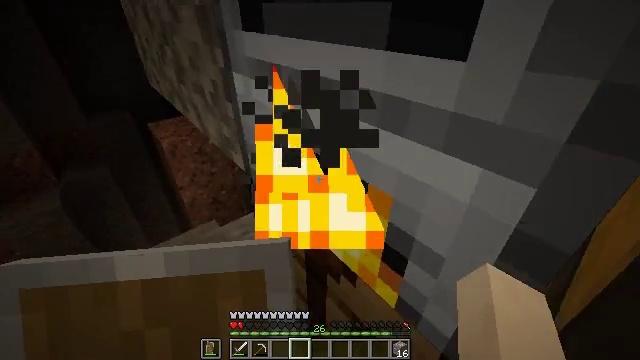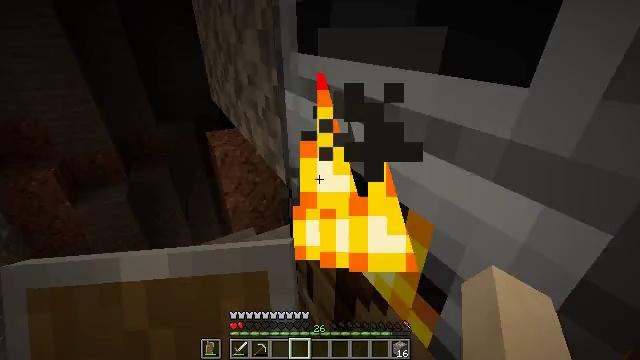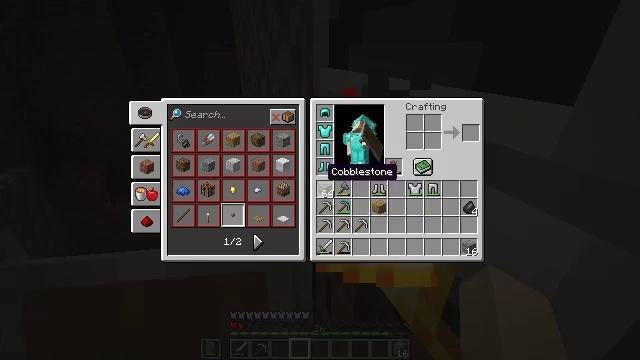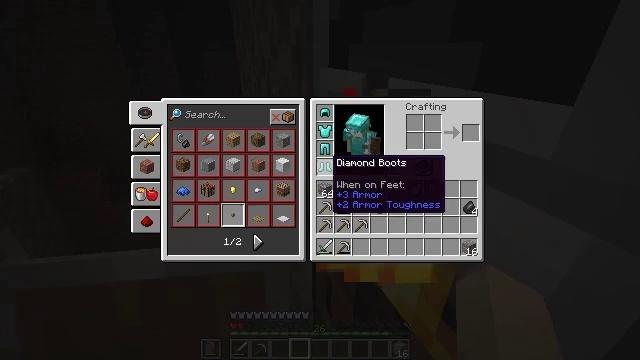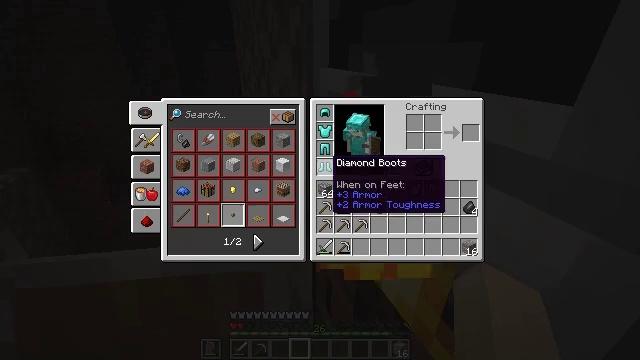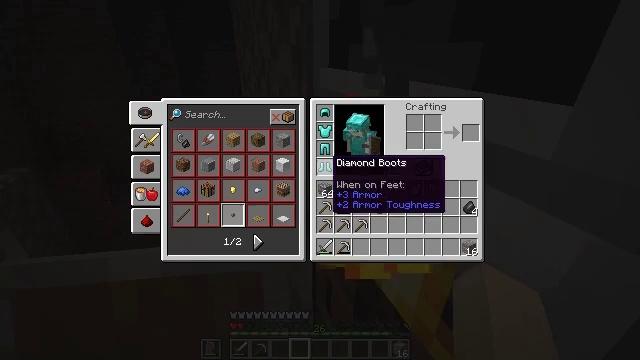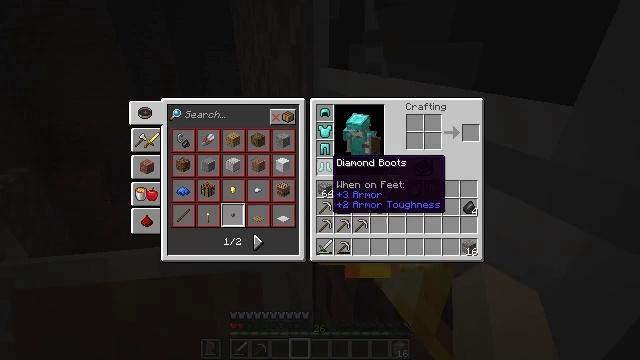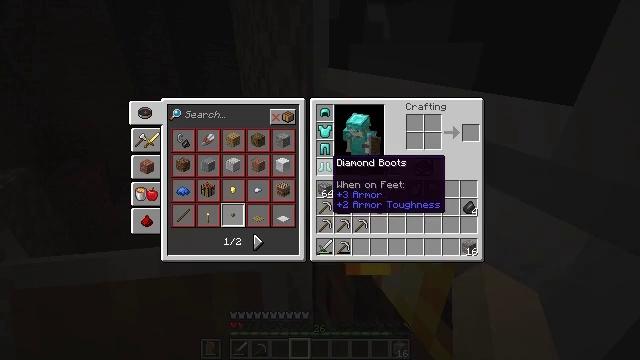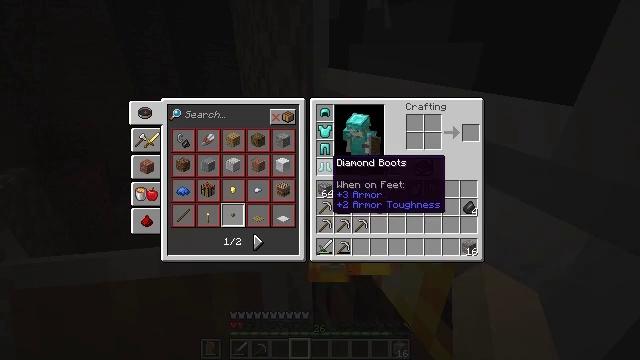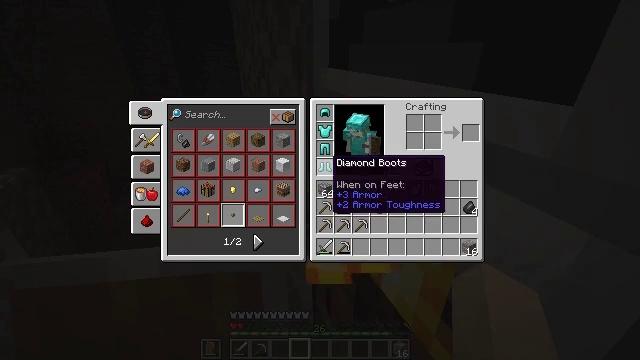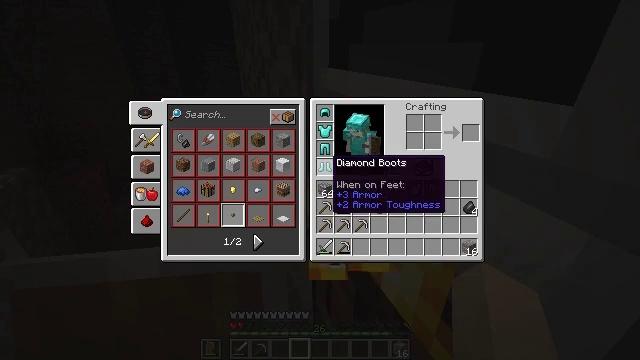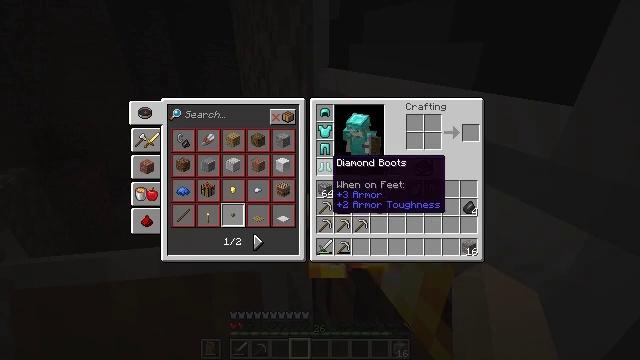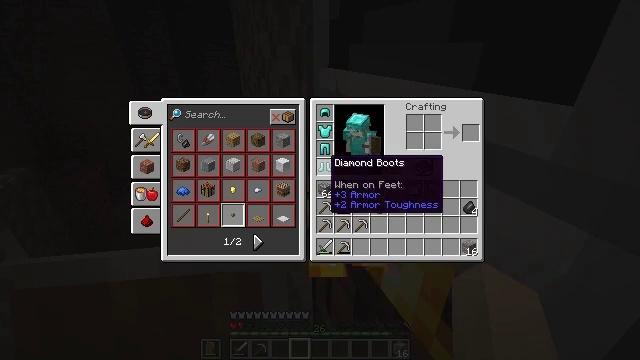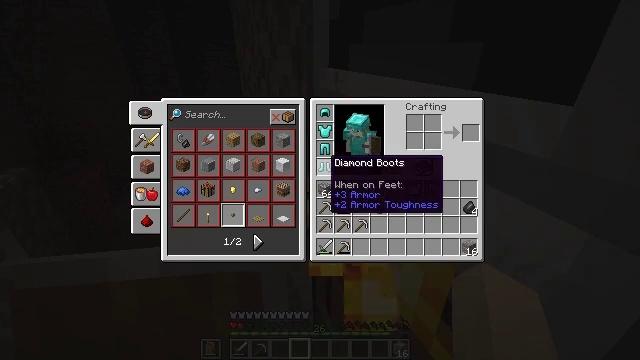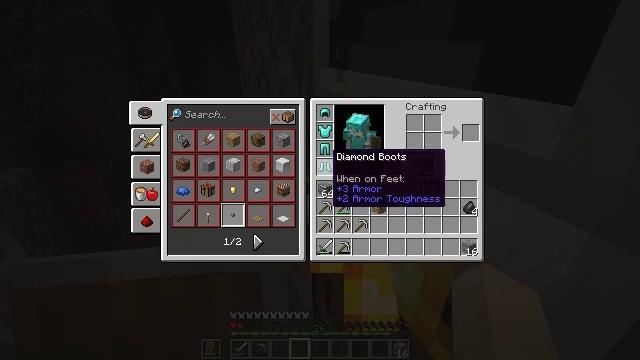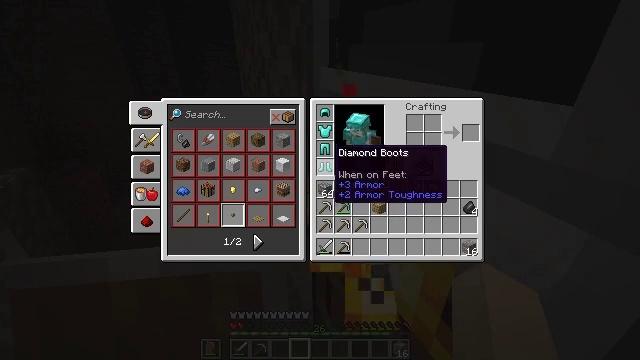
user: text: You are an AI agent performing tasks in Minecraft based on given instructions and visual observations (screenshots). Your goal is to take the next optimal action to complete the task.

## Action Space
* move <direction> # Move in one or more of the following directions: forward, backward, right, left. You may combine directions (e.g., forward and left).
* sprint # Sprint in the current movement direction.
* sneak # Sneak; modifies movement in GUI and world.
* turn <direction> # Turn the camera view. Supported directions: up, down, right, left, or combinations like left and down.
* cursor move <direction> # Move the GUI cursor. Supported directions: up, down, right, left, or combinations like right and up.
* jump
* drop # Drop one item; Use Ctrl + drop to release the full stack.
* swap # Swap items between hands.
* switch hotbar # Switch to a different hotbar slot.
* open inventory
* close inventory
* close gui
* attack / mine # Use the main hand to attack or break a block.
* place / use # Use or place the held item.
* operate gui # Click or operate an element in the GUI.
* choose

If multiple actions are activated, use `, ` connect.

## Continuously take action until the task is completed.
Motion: motion action
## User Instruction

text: Use the crafting table to get a cobblestone wall.
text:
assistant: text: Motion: turn left and up
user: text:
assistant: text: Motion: turn left and up, open inventory
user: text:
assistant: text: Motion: turn up, open inventory
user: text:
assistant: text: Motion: open inventory
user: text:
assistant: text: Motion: open inventory
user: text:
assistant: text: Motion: no_op
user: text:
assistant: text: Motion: no_op
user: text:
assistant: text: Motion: no_op
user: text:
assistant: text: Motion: no_op
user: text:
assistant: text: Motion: no_op
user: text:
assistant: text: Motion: no_op
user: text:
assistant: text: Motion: no_op
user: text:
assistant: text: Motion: no_op
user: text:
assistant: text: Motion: no_op
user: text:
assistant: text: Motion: no_op
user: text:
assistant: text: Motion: no_op
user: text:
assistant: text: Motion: turn right
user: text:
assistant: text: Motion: no_op
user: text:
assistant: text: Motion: no_op
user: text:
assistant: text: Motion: no_op
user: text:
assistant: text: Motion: no_op
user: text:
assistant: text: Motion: no_op
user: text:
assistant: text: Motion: no_op
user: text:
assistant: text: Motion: no_op
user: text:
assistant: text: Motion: no_op
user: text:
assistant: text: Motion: no_op
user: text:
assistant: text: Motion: no_op
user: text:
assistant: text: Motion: no_op
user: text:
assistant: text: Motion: no_op
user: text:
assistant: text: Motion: no_op